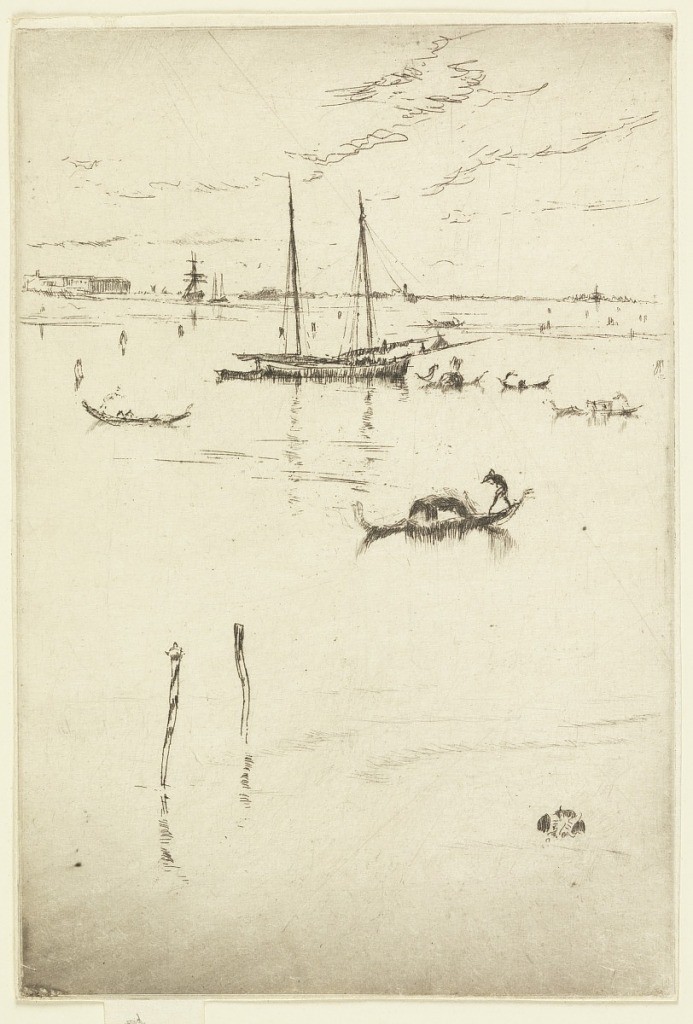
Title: The Little Lagoon
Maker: James McNeill Whistler, American, 1834–1903
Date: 1880
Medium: Etching and drypoint on paper
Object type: Print
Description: View of the lagoon, with a gondola in the foreground and several others in the middle ground, beside a two-masted schooner. Skyline of Venice suggested in distance.